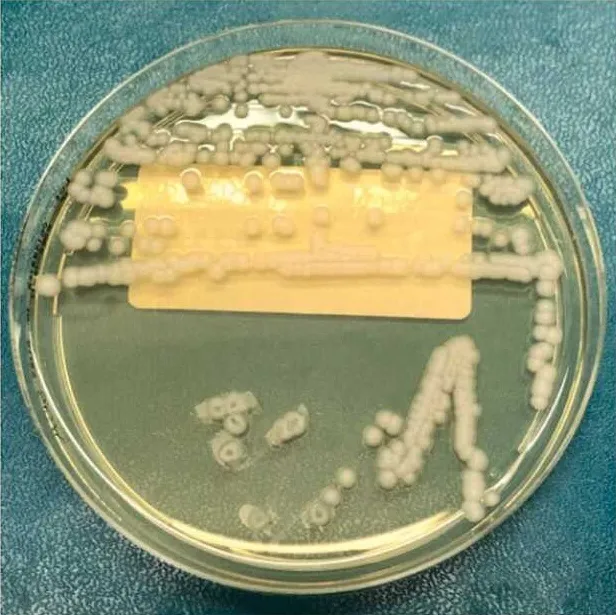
M. capitatus on Sabouraud CAF GEN agar plate.
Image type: medical_photograph (other_medical_photograph)